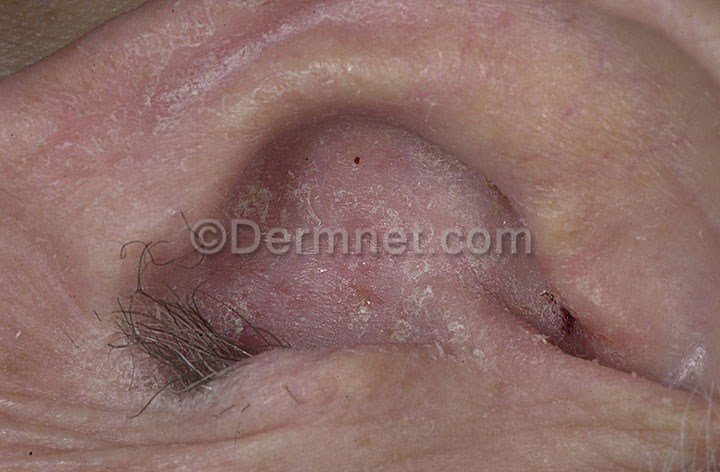
Disease: Psoriasis pictures Lichen Planus and related diseases